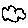
Label: cloud